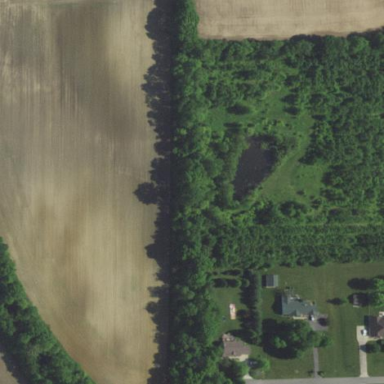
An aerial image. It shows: Deciduous broadleaved woodland.